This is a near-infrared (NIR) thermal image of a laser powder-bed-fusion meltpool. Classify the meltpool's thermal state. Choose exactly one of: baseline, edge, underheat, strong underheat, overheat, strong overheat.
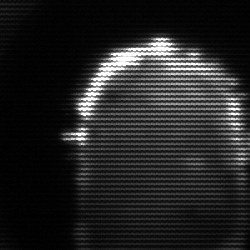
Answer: baseline